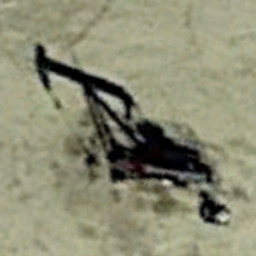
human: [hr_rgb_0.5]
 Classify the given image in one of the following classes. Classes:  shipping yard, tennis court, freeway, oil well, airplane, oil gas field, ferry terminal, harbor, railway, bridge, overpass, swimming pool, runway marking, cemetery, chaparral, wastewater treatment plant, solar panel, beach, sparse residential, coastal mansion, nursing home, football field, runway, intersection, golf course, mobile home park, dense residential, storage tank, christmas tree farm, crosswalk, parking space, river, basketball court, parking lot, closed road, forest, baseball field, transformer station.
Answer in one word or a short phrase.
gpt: oil well